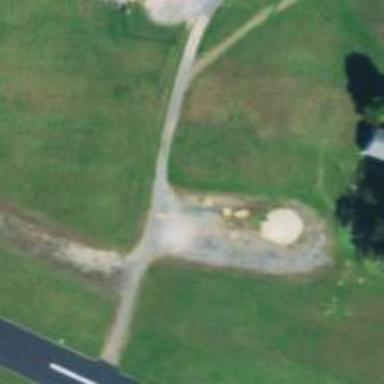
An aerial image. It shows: Image of helipad at airport.